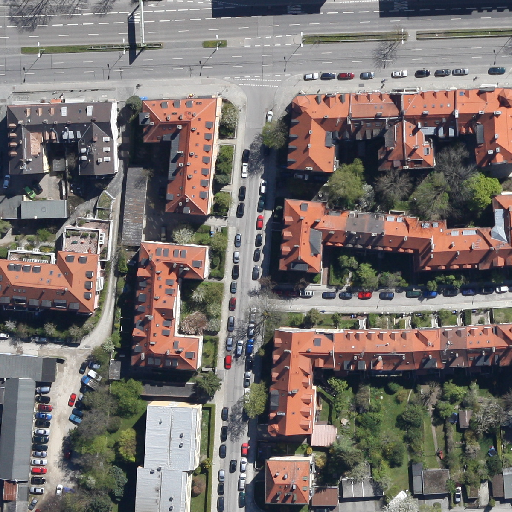
Referring expression: light-duty vehicle driving on the road